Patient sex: F
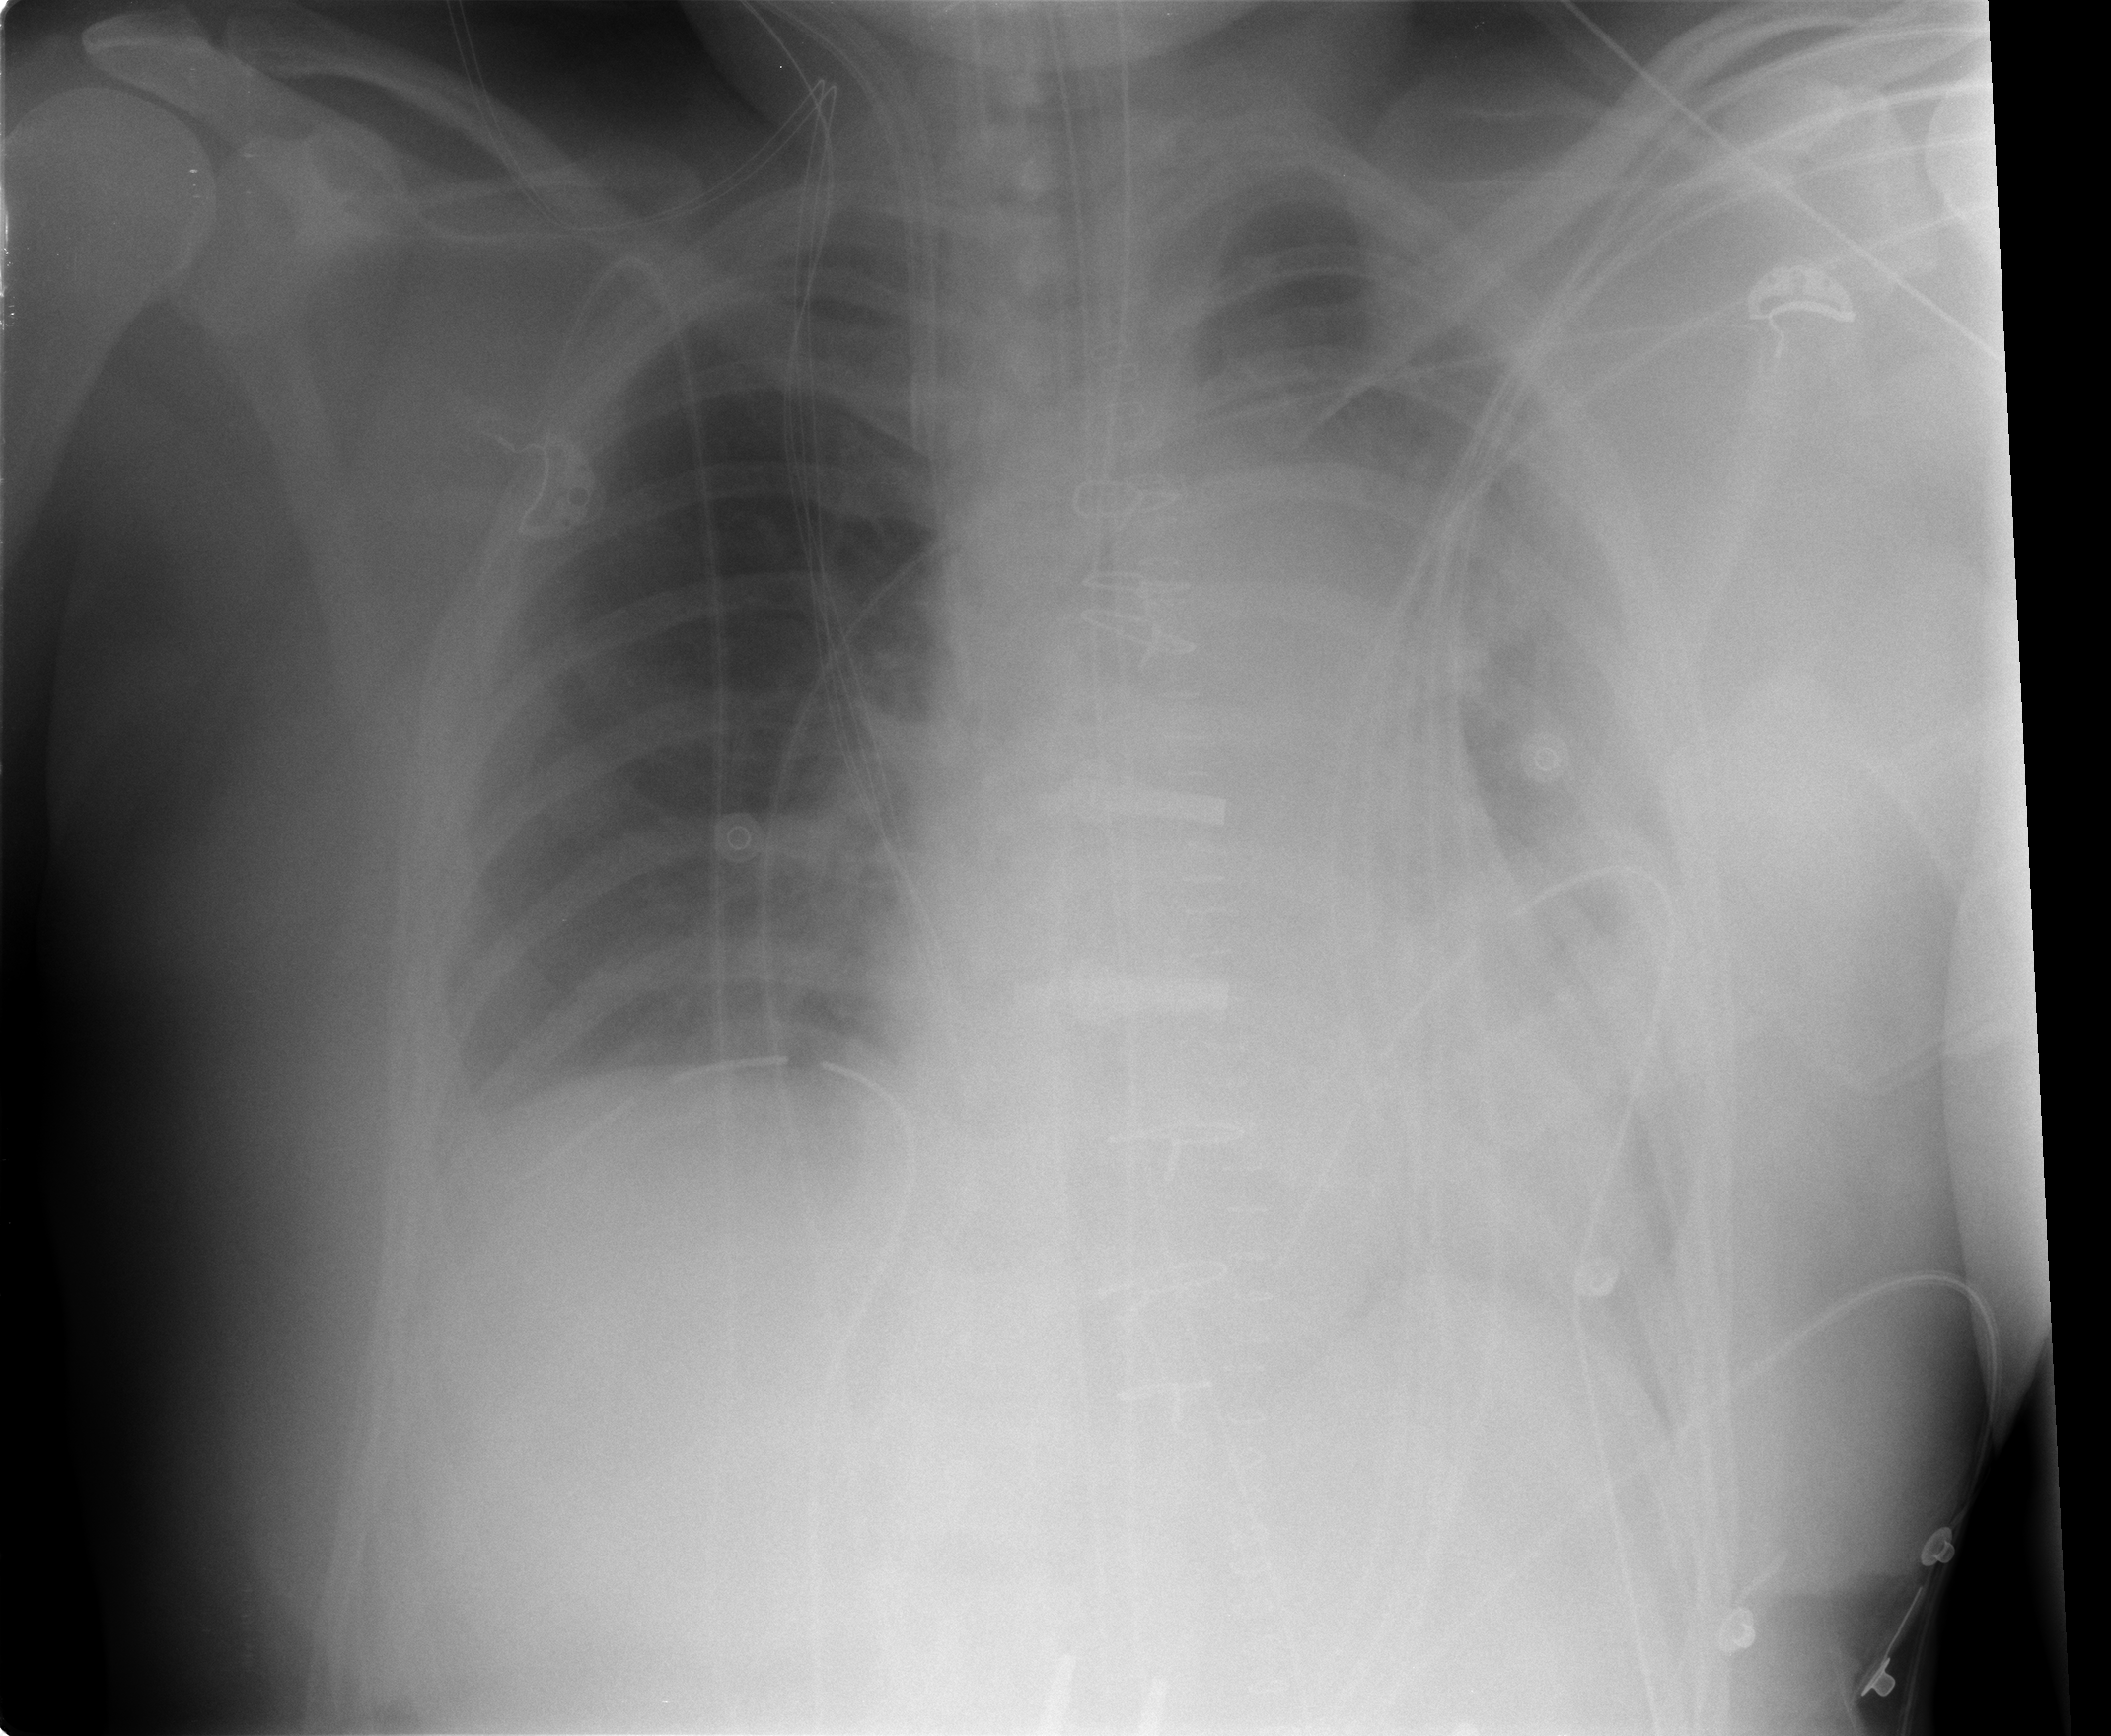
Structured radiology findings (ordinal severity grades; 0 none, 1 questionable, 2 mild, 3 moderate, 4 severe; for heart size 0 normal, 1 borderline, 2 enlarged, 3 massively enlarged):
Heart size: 0
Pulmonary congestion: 3
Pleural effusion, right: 0
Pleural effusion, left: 2
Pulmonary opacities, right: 2
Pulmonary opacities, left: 3
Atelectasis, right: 2
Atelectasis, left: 2